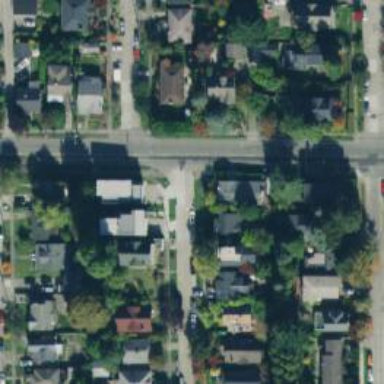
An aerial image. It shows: Residential road with separate sidewalk.